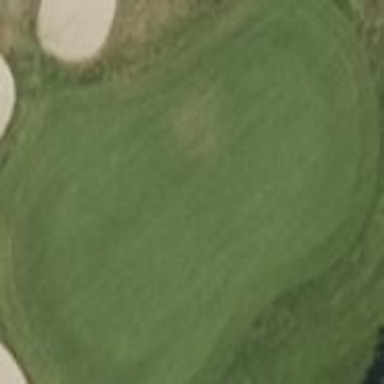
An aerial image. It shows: Golf green.